Question: How to change the position of layout when the orientation of screen change in android ?
I have a button in the 'Relativelayout'.
When the phone is 'LANDSCAPE', the 'Relativelayout' is at the bottom.
And it turn to the right of screen , when phone is 'PORTRAIT'.
It like the following picture.
I get the orientation of screen , but how to setting the 'Relativelayout' change it position from bottom to right ?

----------------------------------EDIT----------------------------
The code of 'xml' in 'layout-land'.
There are two 'button' in 'top_buttonlayout1' ,the another two 'button' is in 'bottom_buttonlayout1'.
The 'top_buttonlayout1' is the 'Relative-2' in the picture , and the 'bottom_buttonlayout1' is the bottom 'relativelayout'.
'''
<?xml version="1.0" encoding="utf-8"?>
<RelativeLayout xmlns:android="http://schemas.android.com/apk/res/android"
android:layout_width="fill_parent"
android:layout_height="fill_parent"
android:baselineAligned="false"
android:orientation="vertical" >
<LinearLayout
android:id="@+id/top_buttonlayout1"
android:layout_width="fill_parent"
android:layout_height="wrap_content"
android:layout_alignParentTop="true"
android:orientation="vertical" >
<LinearLayout
android:id="@+id/top_buttonlayout"
android:layout_width="fill_parent"
android:layout_height="wrap_content"
android:orientation="horizontal"
android:background="#<PHONE>" >
<ImageButton
android:id="@+id/SettingButton"
android:layout_width="wrap_content"
android:layout_height="wrap_content"
android:scaleType="fitXY"
android:layout_marginTop="5dp"
android:background="#<PHONE>"
android:src="@drawable/parmeter_setting" />
<ImageButton
android:id="@+id/FileSavebutton"
android:layout_width="wrap_content"
android:layout_height="wrap_content"
android:scaleType="fitXY"
android:layout_marginTop="5dp"
android:layout_marginRight="5dp"
android:background="#<PHONE>"
android:src="@drawable/save_in_camera" />
</LinearLayout>
</LinearLayout>
<LinearLayout
android:id="@+id/bottom_buttonlayout1"
android:layout_width="fill_parent"
android:layout_height="wrap_content"
android:layout_alignParentBottom="true"
android:orientation="vertical"
android:background="#454749"
>
<RelativeLayout
android:id="@+id/bottom_buttonlayout"
android:layout_width="fill_parent"
android:layout_height="match_parent"
android:orientation="vertical">
<ImageButton
android:id="@+id/FileButton"
android:layout_width="wrap_content"
android:layout_height="wrap_content"
android:layout_marginLeft="20dp"
android:scaleType="fitXY"
android:layout_centerVertical="true"
android:background="#454749"
android:src="@drawable/file_viewer"/>
<ImageButton
android:id="@+id/photo_record_mode"
android:layout_width="wrap_content"
android:layout_height="wrap_content"
android:layout_marginRight="20dp"
android:layout_alignParentRight="true"
android:layout_centerVertical="true"
android:scaleType="fitXY"
android:background="#454749"
android:src="@drawable/recordmode"/>
</RelativeLayout>
</LinearLayout>
</RelativeLayout>
'''
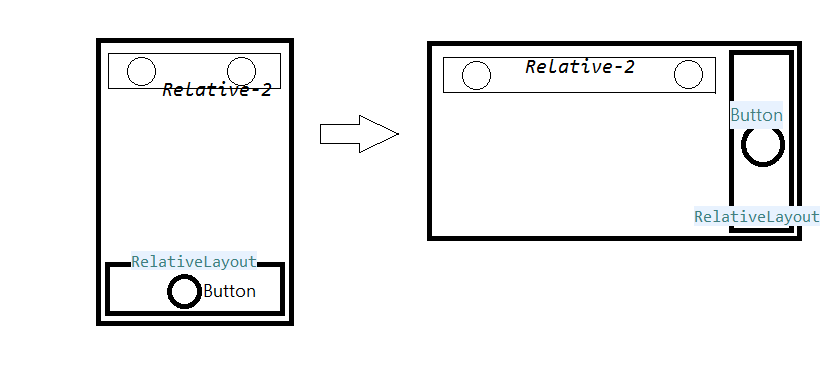
Answer: > You will have to create two versions of xml files and put in
layout-port and layout-land folder inside res folder.eg :'''
res/layout-land [Landscape Mode]
main.xml
res/layout-port [Portrait Mode ]
main.xml
'''
You can refer further more on the same at
<URL>
source : <URL>